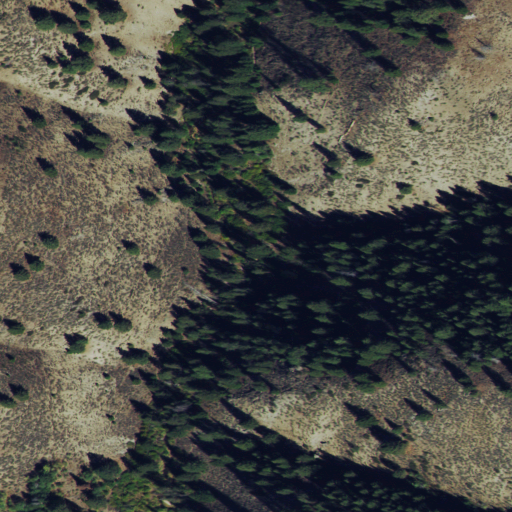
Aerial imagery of valley in Idaho named Ellis Gulch containing shrub, evergreen forest, and woody wetlands